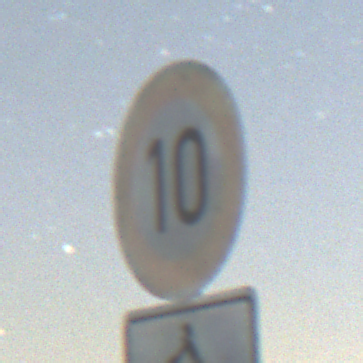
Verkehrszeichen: Geschwindigkeit10
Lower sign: HinweisDurchSinnbild18
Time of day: Night
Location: Outdoor (Nature)
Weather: Clear
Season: NotSpecified
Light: Natural